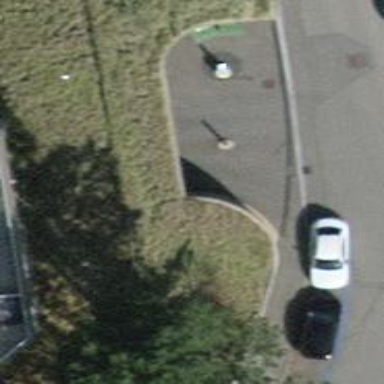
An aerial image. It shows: Parking entrance.